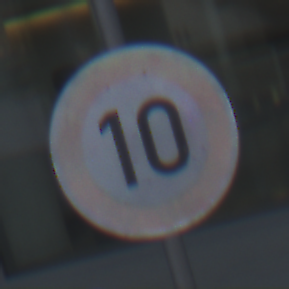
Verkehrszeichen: Geschwindigkeit10
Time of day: SunriseSunset
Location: Outdoor (Urban)
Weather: PartlyCloudy
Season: NotSpecified
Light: Natural